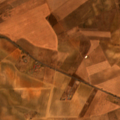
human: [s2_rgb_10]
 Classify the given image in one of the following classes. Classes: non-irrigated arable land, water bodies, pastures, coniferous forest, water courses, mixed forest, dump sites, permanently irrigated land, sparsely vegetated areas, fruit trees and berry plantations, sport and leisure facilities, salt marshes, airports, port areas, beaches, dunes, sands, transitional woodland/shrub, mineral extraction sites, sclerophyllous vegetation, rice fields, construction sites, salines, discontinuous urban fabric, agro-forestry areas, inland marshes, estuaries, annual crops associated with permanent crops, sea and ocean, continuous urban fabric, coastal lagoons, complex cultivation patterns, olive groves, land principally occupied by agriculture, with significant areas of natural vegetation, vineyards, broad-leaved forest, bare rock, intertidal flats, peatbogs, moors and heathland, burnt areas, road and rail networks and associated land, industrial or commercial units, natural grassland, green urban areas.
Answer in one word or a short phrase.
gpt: non-irrigated arable land, olive groves, complex cultivation patterns